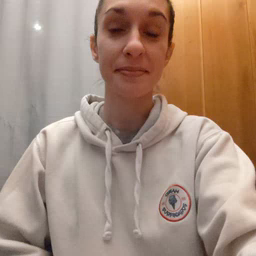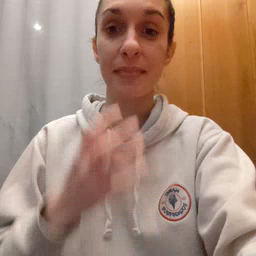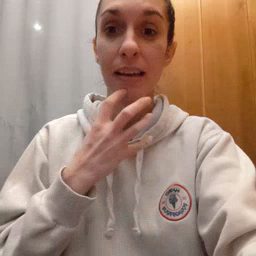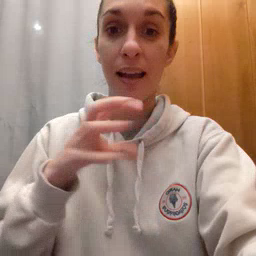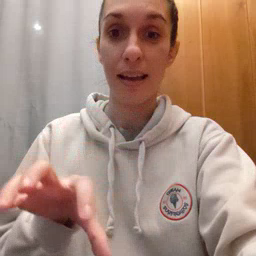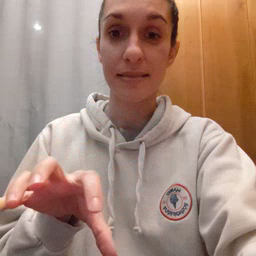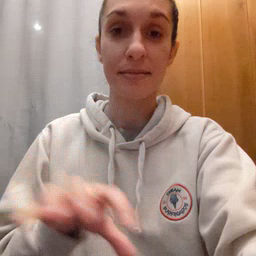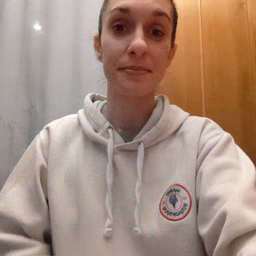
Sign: hot